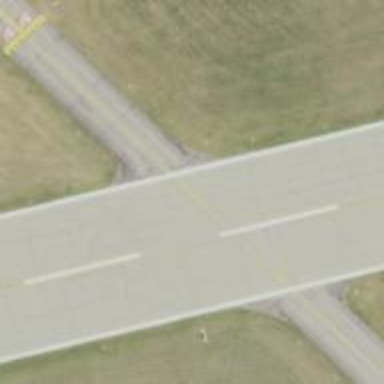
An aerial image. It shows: Image of taxiway at airport.